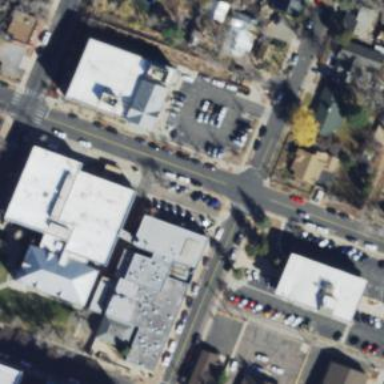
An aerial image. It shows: Historic public building which serves as police station.